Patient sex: F
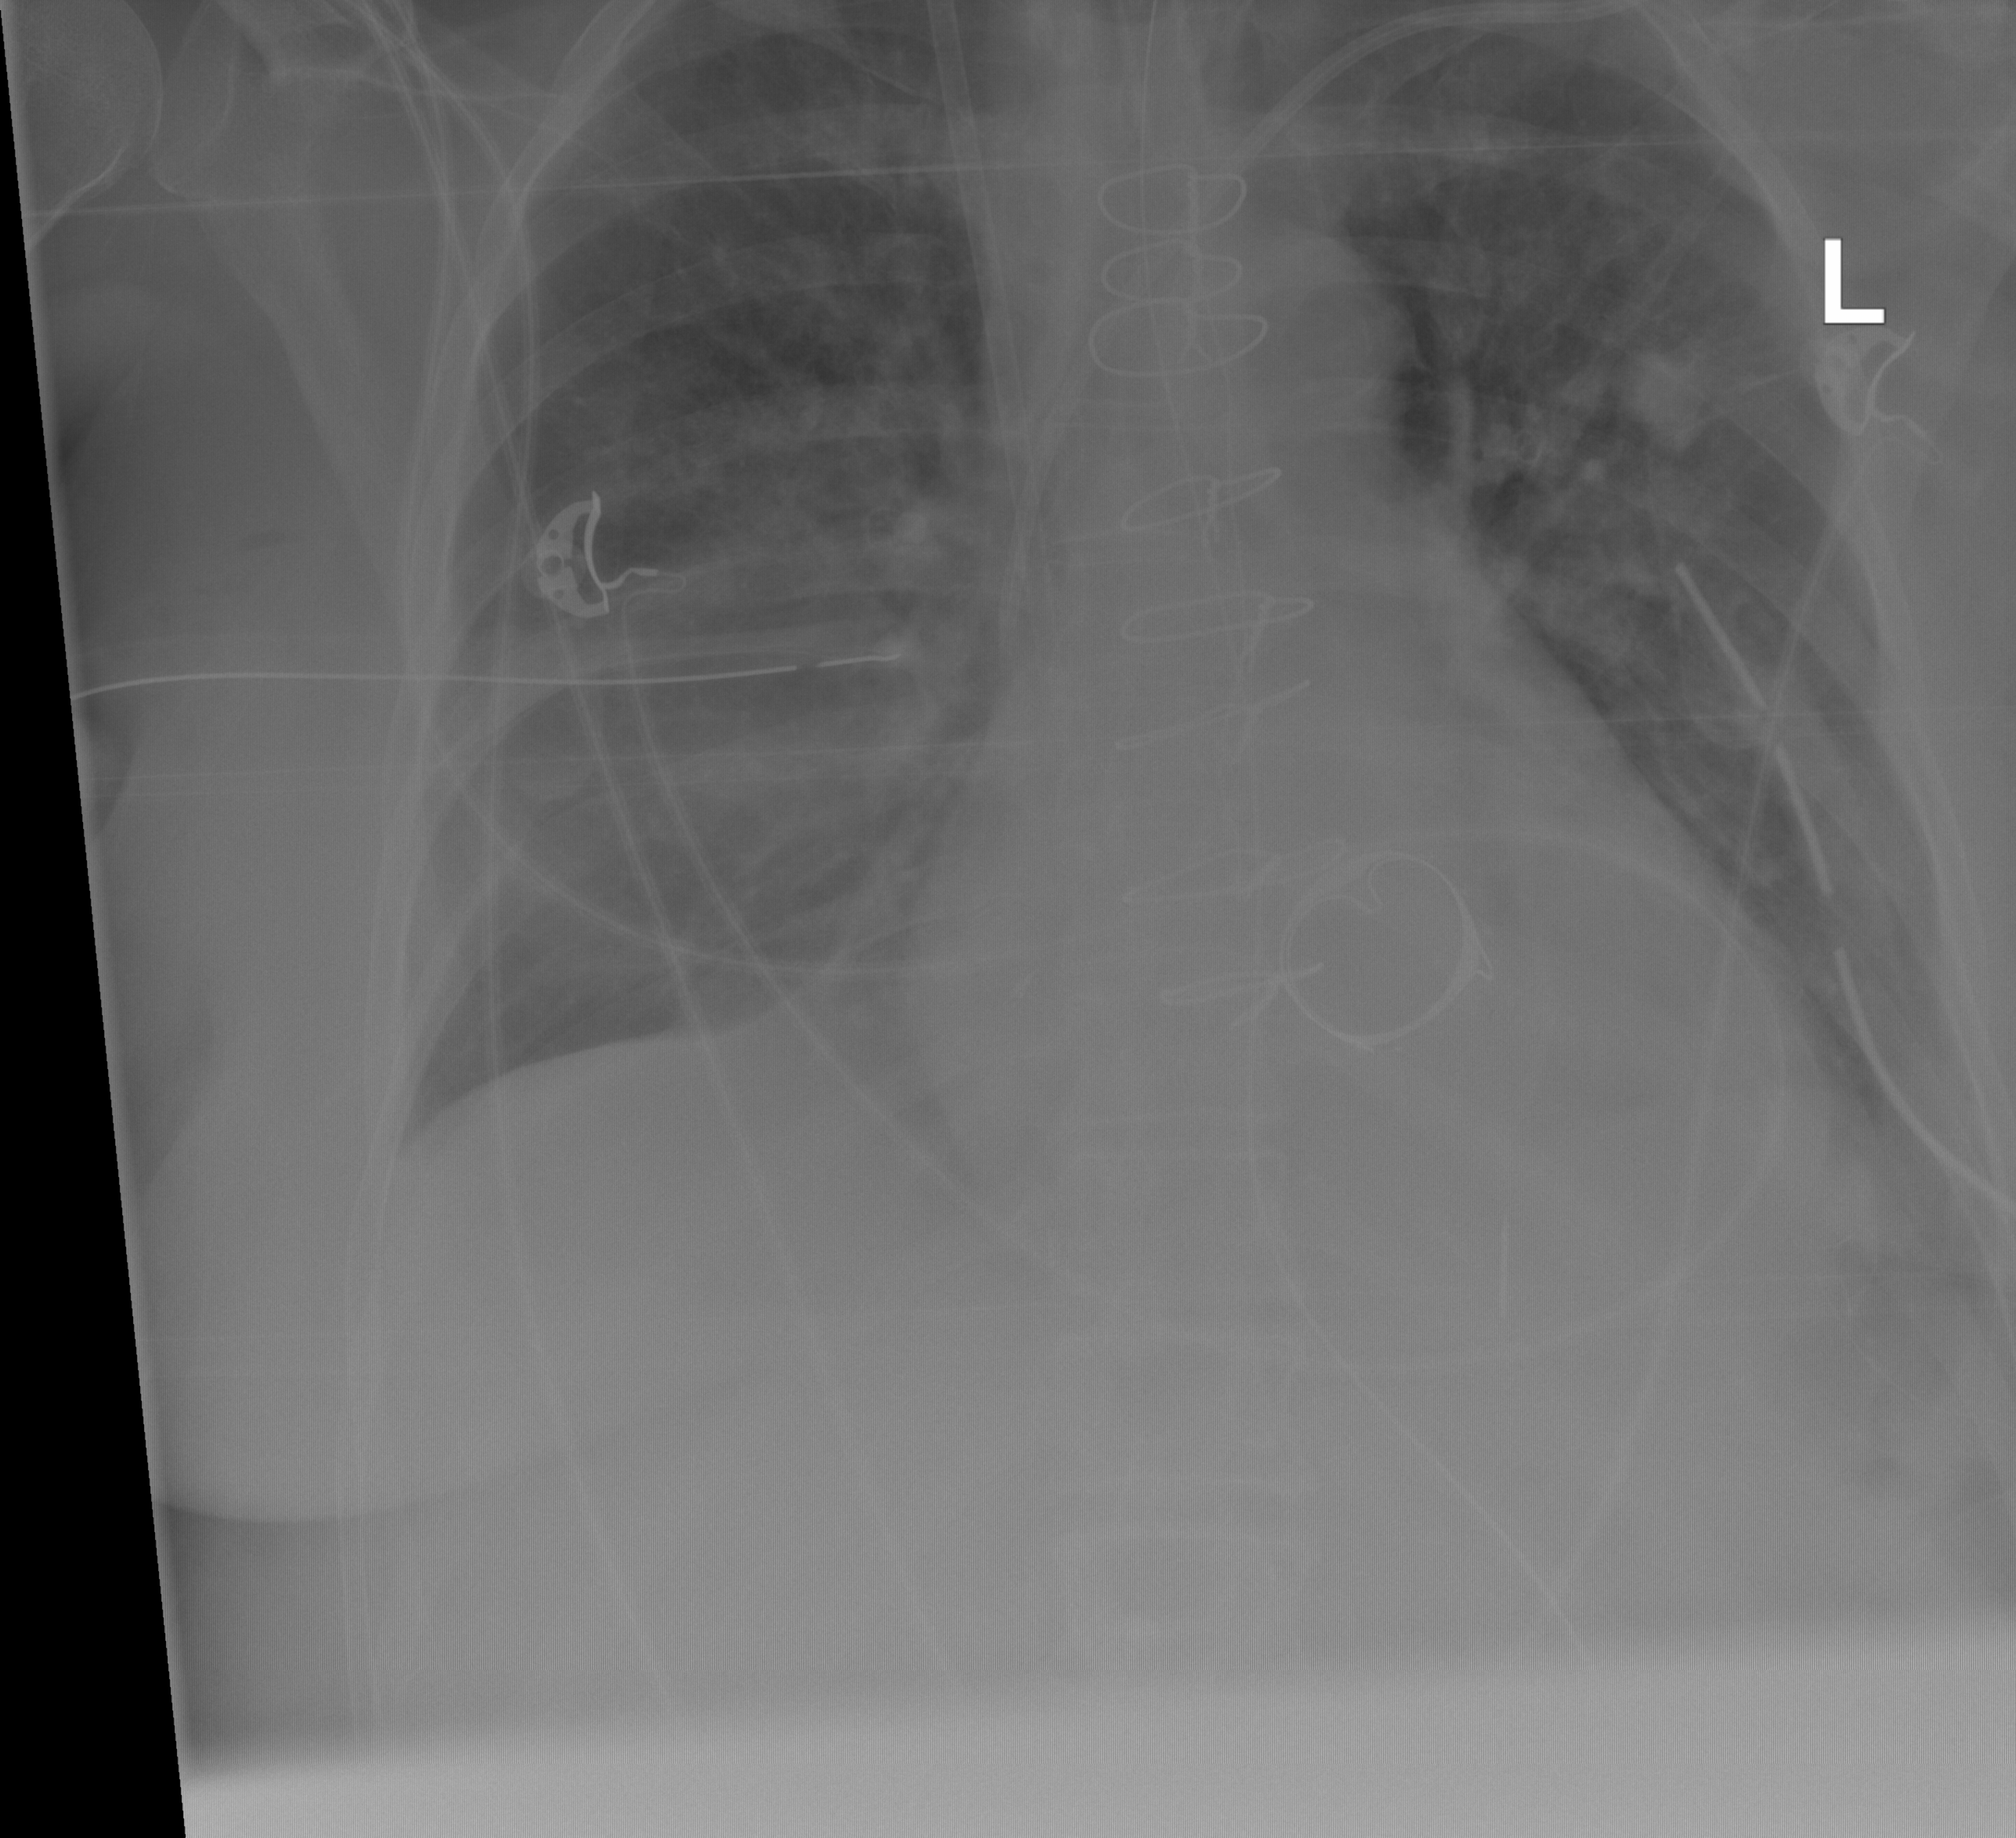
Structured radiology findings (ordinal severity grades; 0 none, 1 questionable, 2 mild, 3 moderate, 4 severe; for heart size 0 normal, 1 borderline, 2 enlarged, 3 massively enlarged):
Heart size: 2
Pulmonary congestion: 2
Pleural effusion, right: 0
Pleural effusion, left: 2
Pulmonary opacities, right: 2
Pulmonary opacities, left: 3
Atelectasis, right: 2
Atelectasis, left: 2